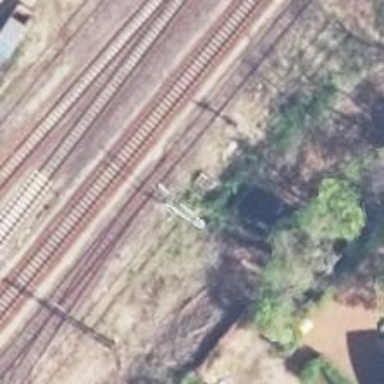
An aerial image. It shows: Railway switch.